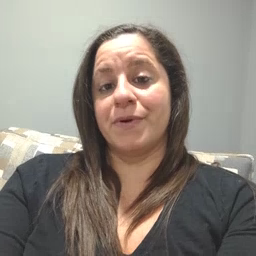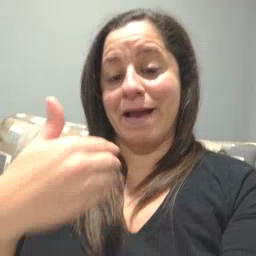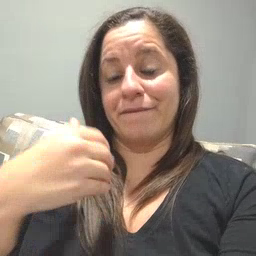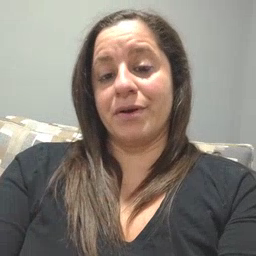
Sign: have